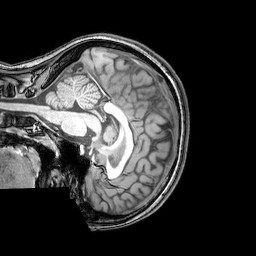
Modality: T1w
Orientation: sagittal
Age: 25
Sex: female
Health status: healthy
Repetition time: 0.081 s
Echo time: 0.037 s